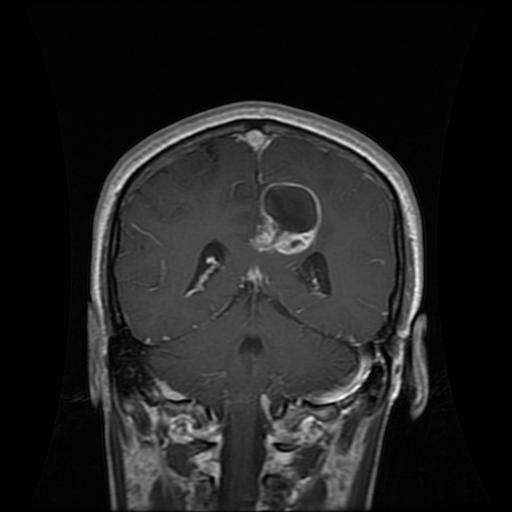
Label: glioma